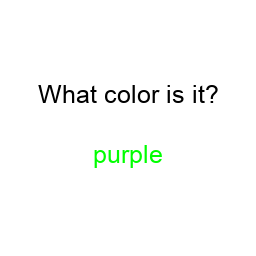
Color: lime
Color name shown: purple
Background color: white
Question text color: black